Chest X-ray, AP view. Patient: 55 years old, sex M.
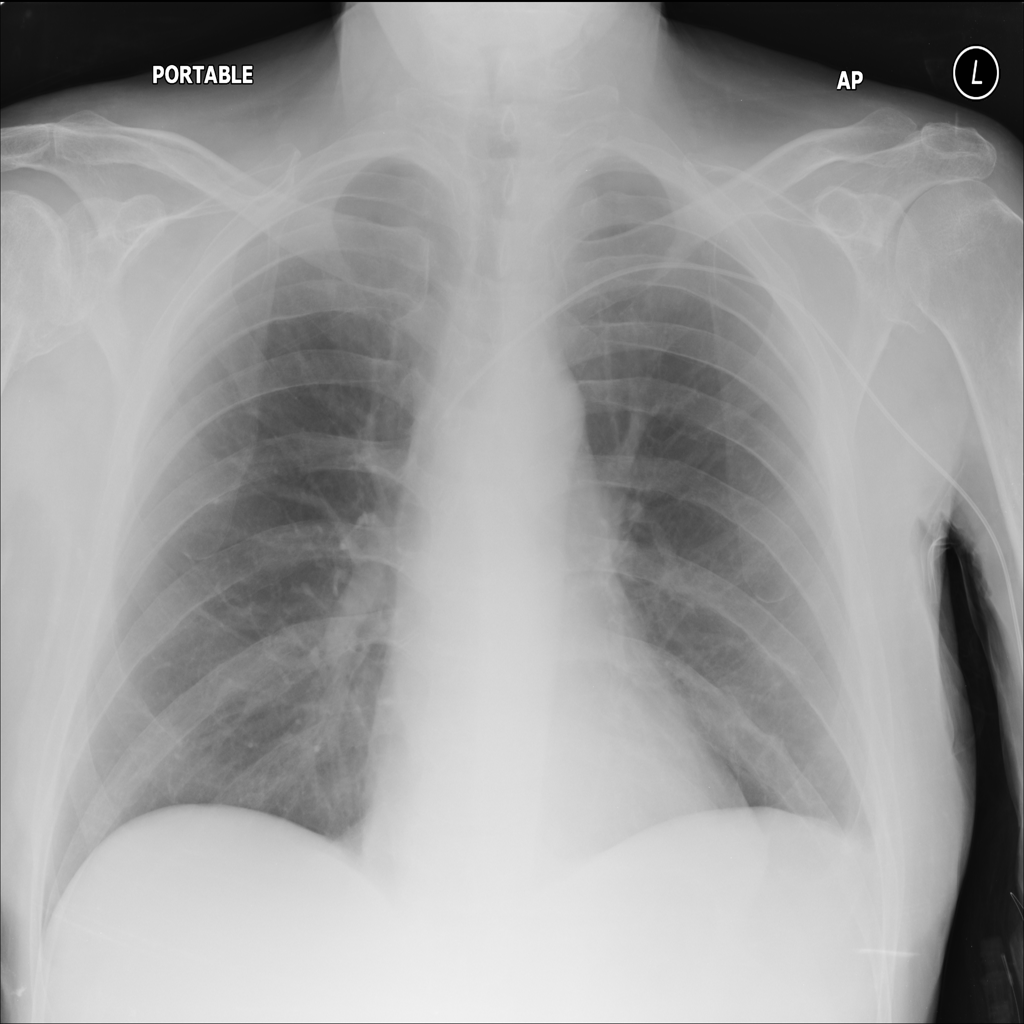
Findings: Atelectasis